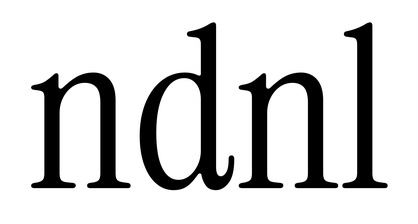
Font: InstrumentSerif-Regular